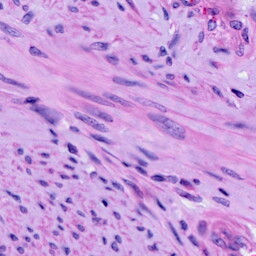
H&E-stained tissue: Cervix